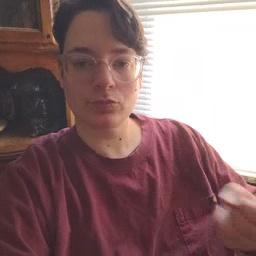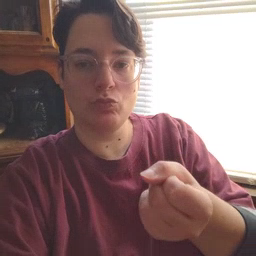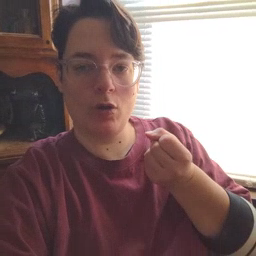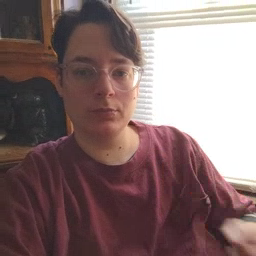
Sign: drawer